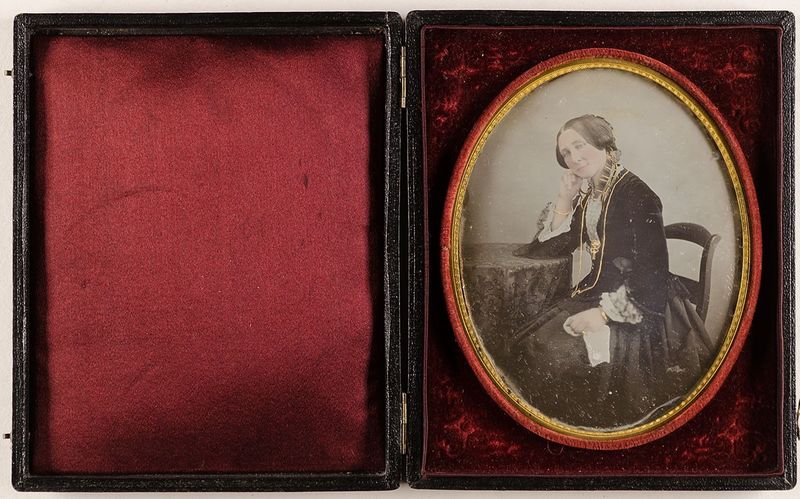
Titel: Unbekannte Frau
Standort: Hamburg
Institution: Museum für Kunst und Gewerbe Hamburg
Schlagwörter: frau, stuhl, gesten, portrait, figur, foto, fotografie, photographie, photo, etui, lichtbild, handkoloriert, daguerreotypie, bildwerke, angewandte und bildende kunst, hessische systematik, porträt, armhaltungen, porträtfotografie, porträtphotographie, handkolorierung